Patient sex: M
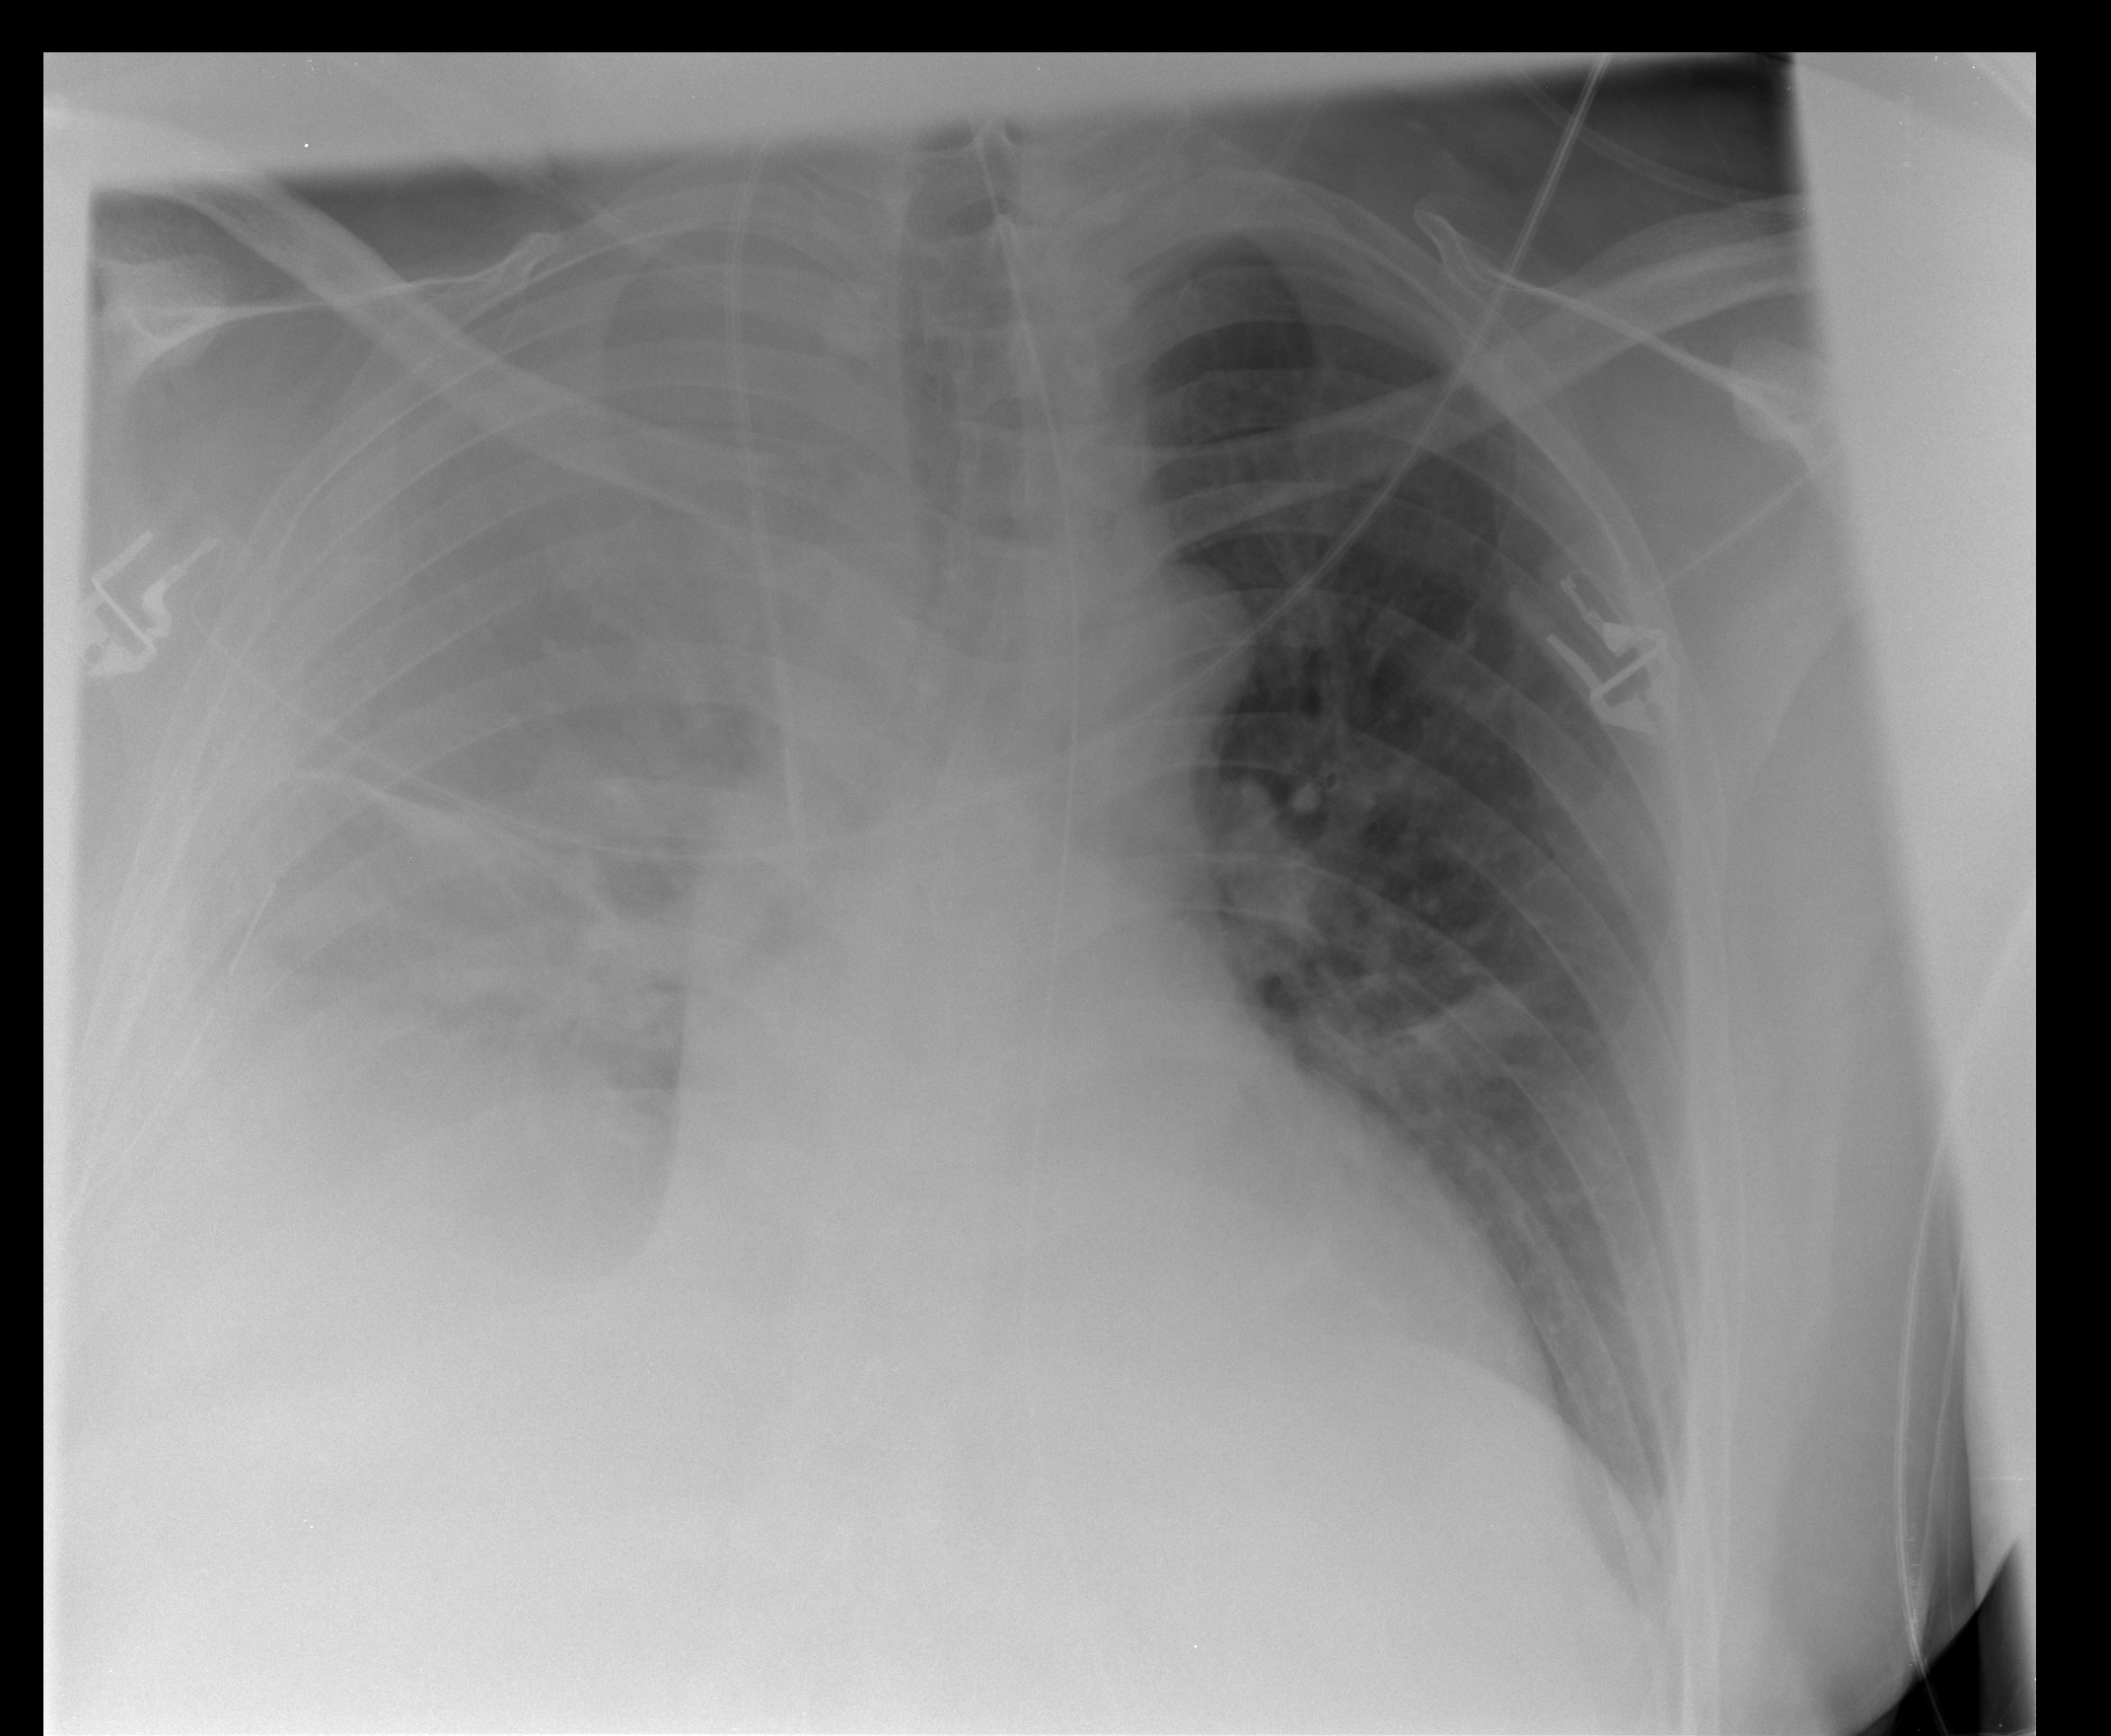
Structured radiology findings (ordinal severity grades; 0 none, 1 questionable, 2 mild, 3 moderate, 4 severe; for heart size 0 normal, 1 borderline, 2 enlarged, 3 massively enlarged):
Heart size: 0
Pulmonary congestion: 2
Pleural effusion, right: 3
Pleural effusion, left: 0
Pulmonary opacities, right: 1
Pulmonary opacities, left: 0
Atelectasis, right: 3
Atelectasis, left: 2